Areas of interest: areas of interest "Zhengzhou Transportation Technical College"
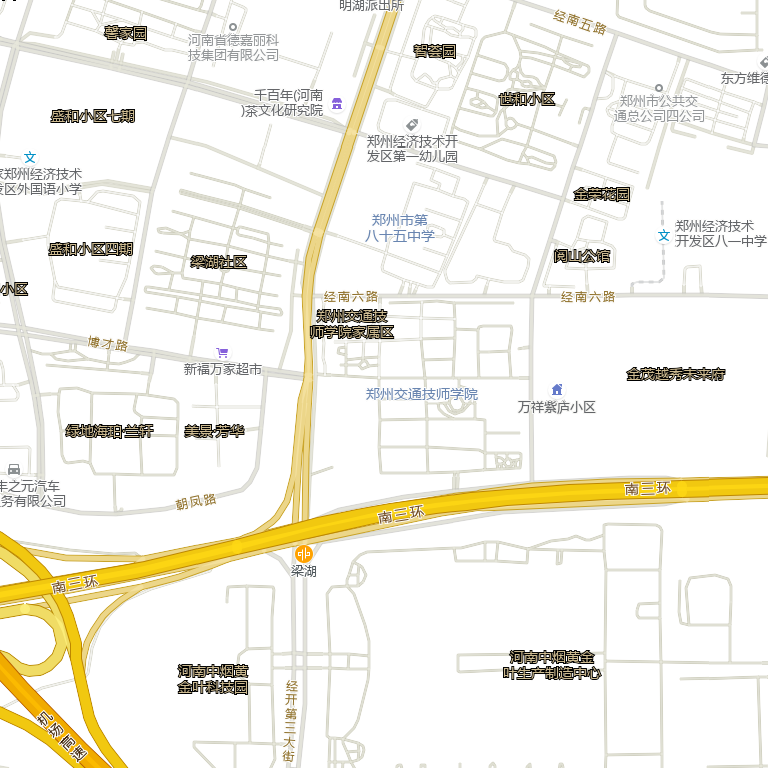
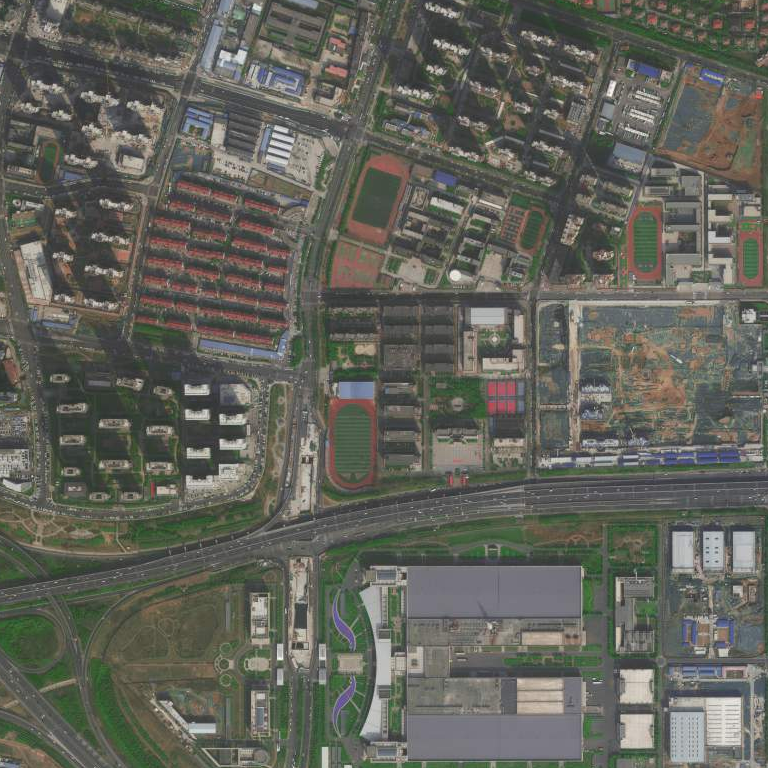